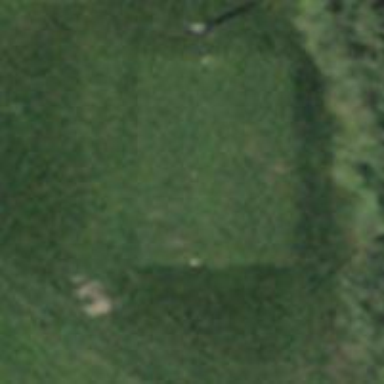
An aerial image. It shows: Golf tee.